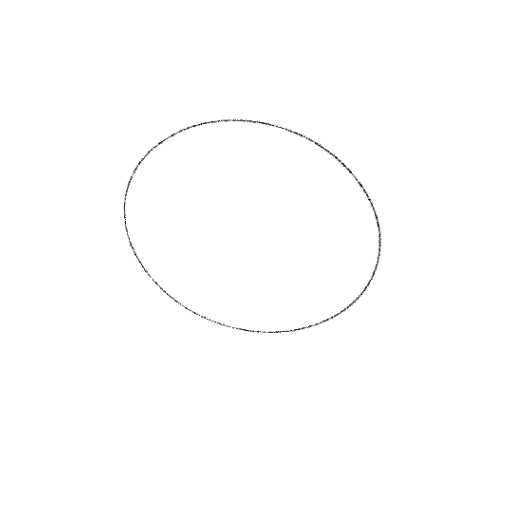
Crossing number: 0